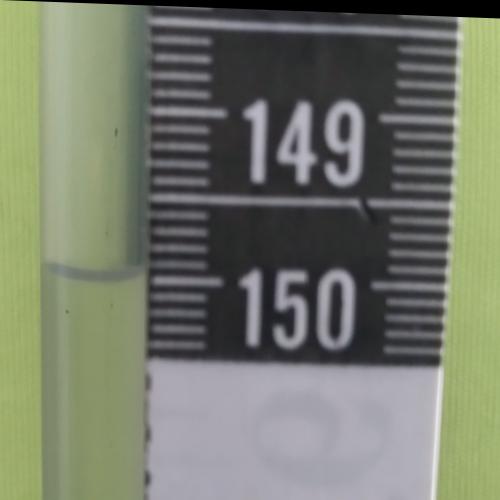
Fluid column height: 150.0 cm